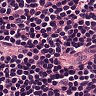
Metastatic tissue present: no